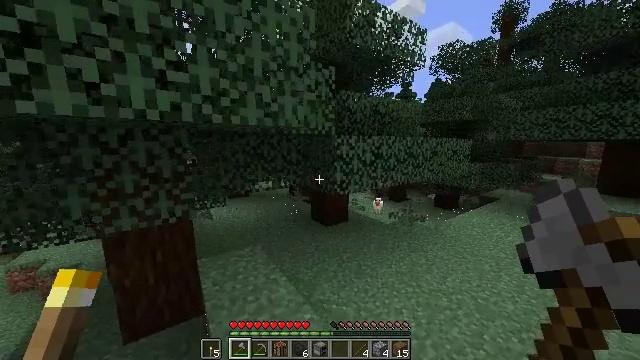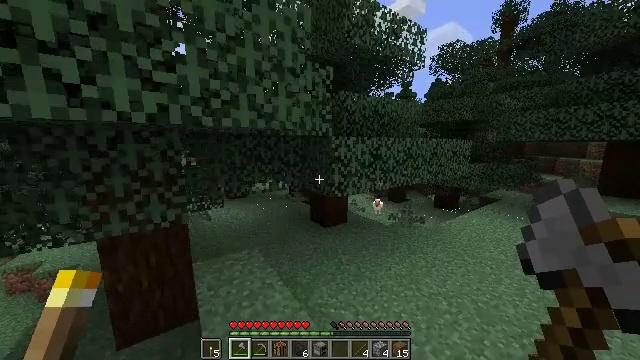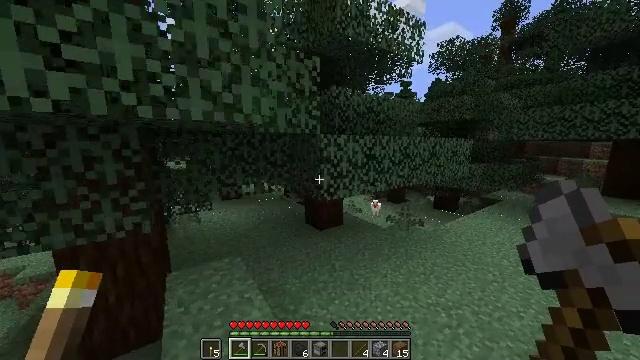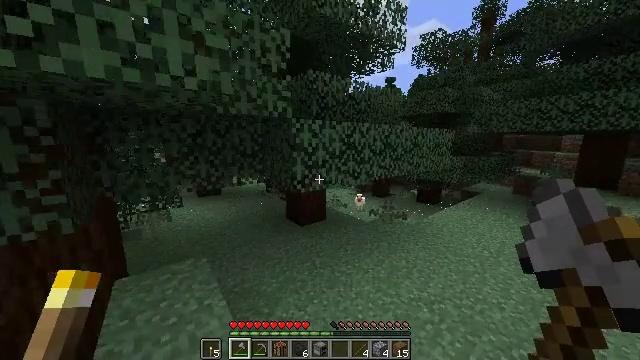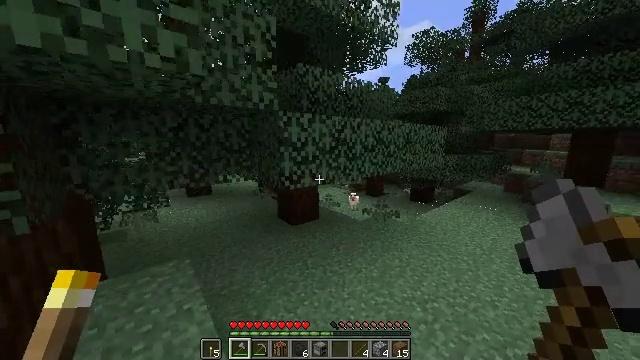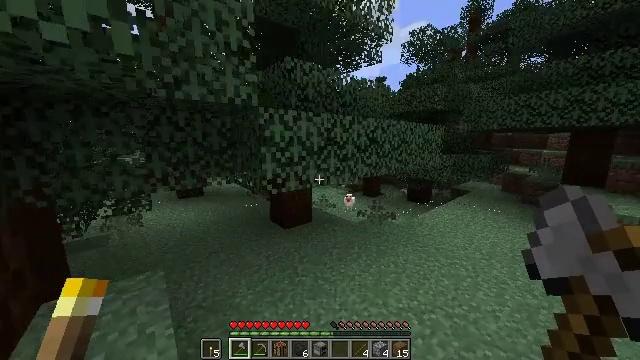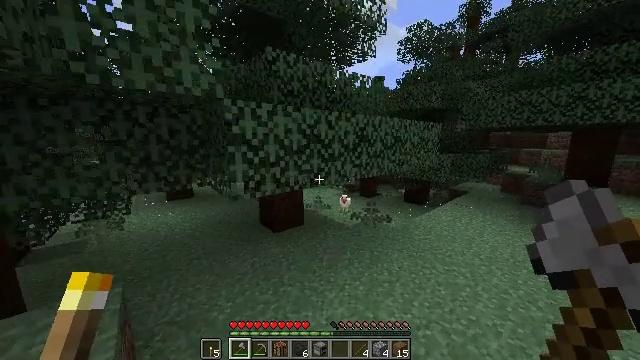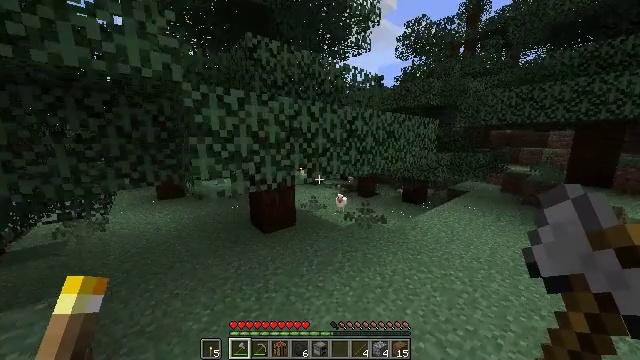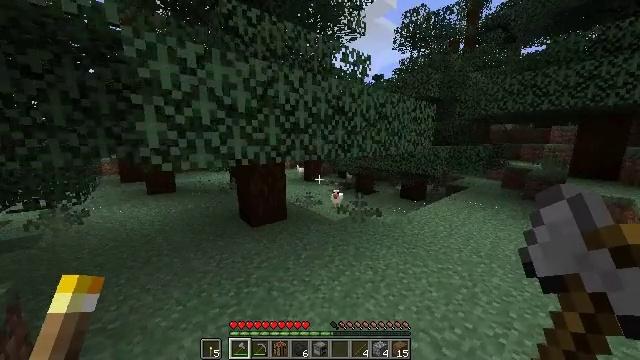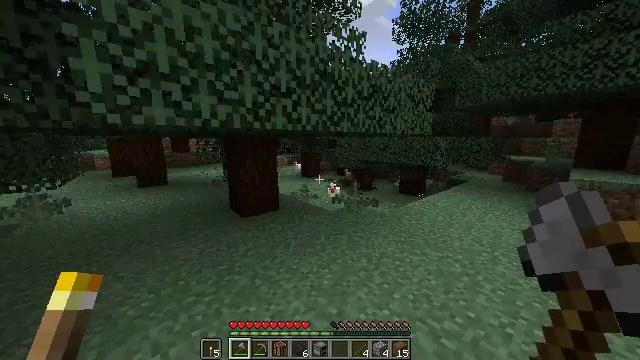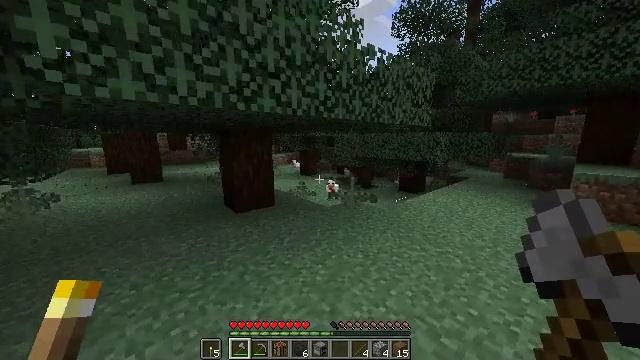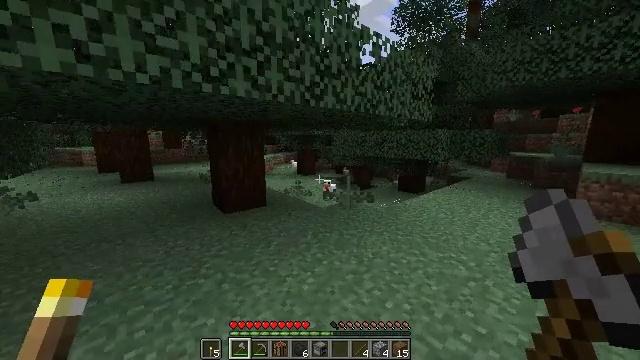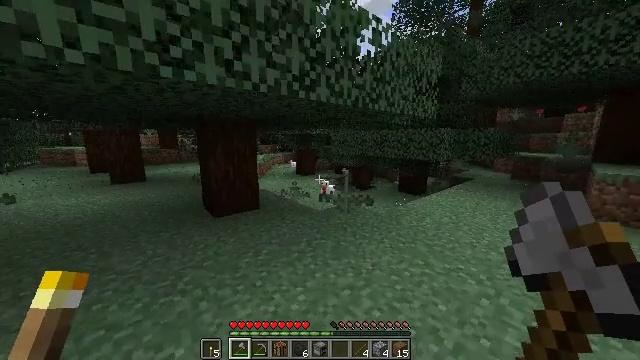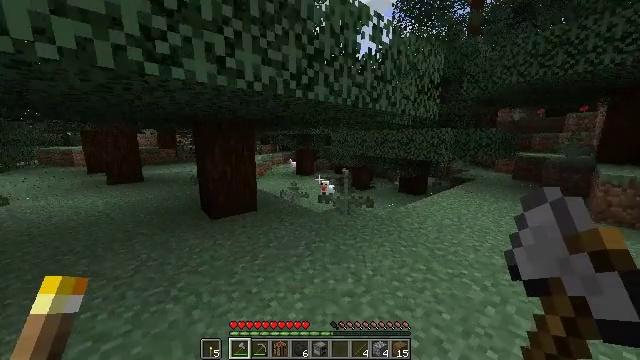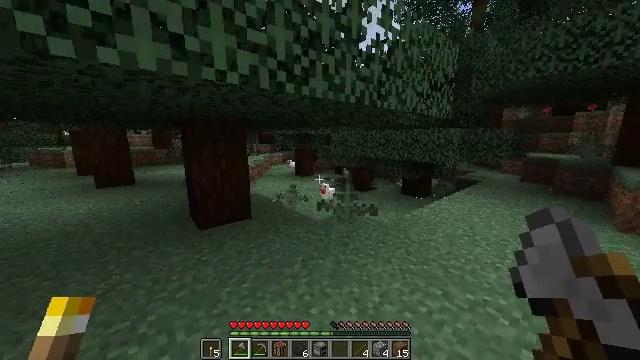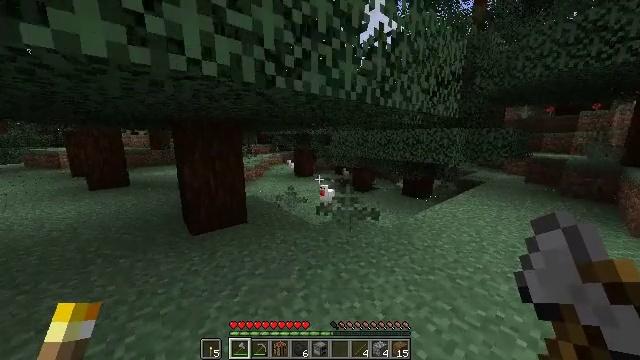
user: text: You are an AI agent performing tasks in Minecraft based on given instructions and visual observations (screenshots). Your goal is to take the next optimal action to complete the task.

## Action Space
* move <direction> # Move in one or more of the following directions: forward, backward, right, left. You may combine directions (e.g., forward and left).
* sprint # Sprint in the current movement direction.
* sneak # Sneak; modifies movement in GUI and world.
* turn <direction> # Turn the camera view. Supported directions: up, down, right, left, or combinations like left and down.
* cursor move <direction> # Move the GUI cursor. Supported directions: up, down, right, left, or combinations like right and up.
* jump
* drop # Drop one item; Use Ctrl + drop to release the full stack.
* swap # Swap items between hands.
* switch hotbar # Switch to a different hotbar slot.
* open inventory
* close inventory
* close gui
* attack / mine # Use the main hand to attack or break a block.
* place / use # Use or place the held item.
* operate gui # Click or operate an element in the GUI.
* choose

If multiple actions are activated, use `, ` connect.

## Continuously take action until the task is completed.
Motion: motion action
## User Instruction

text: Hunt animals.
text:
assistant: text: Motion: move forward and move right, sprint
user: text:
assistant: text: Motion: move forward and move right, sprint
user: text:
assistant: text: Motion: move forward and move right, sprint, turn right and down
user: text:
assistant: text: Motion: move forward and move right, sprint, turn right
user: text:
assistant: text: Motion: move forward and move right, sprint
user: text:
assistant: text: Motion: move forward and move right, sprint
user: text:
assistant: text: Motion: move forward and move right, sprint
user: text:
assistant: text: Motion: move forward and move right, sprint
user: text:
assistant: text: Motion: move forward, sprint
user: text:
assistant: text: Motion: move forward, sprint
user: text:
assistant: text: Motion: move forward, sprint
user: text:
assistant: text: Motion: move forward, sprint
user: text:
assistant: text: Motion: move forward, sprint
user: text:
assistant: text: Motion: move forward, sprint
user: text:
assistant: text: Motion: move forward and move right, sprint
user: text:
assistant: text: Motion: move forward and move right, sprint, turn down
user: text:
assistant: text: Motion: move forward and move right, sprint, turn left and down
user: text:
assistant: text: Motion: move forward, sprint, turn left and down
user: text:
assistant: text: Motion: move forward, sprint, turn down
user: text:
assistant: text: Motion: move forward, sprint
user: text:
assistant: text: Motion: move forward, sprint, turn down
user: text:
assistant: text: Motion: move forward, sprint, turn down
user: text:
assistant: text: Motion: move forward, sprint, turn down
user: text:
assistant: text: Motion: move forward, sprint, turn down
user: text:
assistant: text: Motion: move forward, sprint, turn down
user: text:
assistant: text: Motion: move forward, sprint
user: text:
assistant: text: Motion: move forward, sprint
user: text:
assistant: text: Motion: move forward, sprint
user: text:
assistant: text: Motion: move forward, sprint, turn down
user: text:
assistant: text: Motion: move forward, sprint